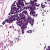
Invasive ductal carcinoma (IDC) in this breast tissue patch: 0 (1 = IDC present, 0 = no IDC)